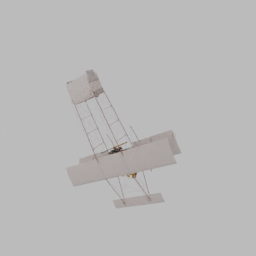
Label: mechanical